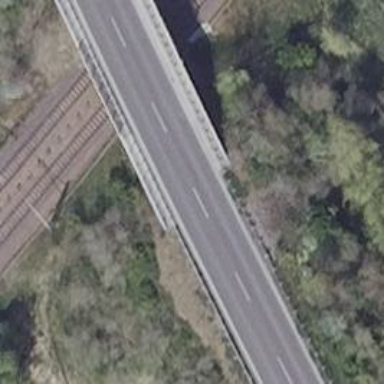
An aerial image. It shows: Asphalt road bridge for motor vehicles at the primary highway level.